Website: apple
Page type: billing-address
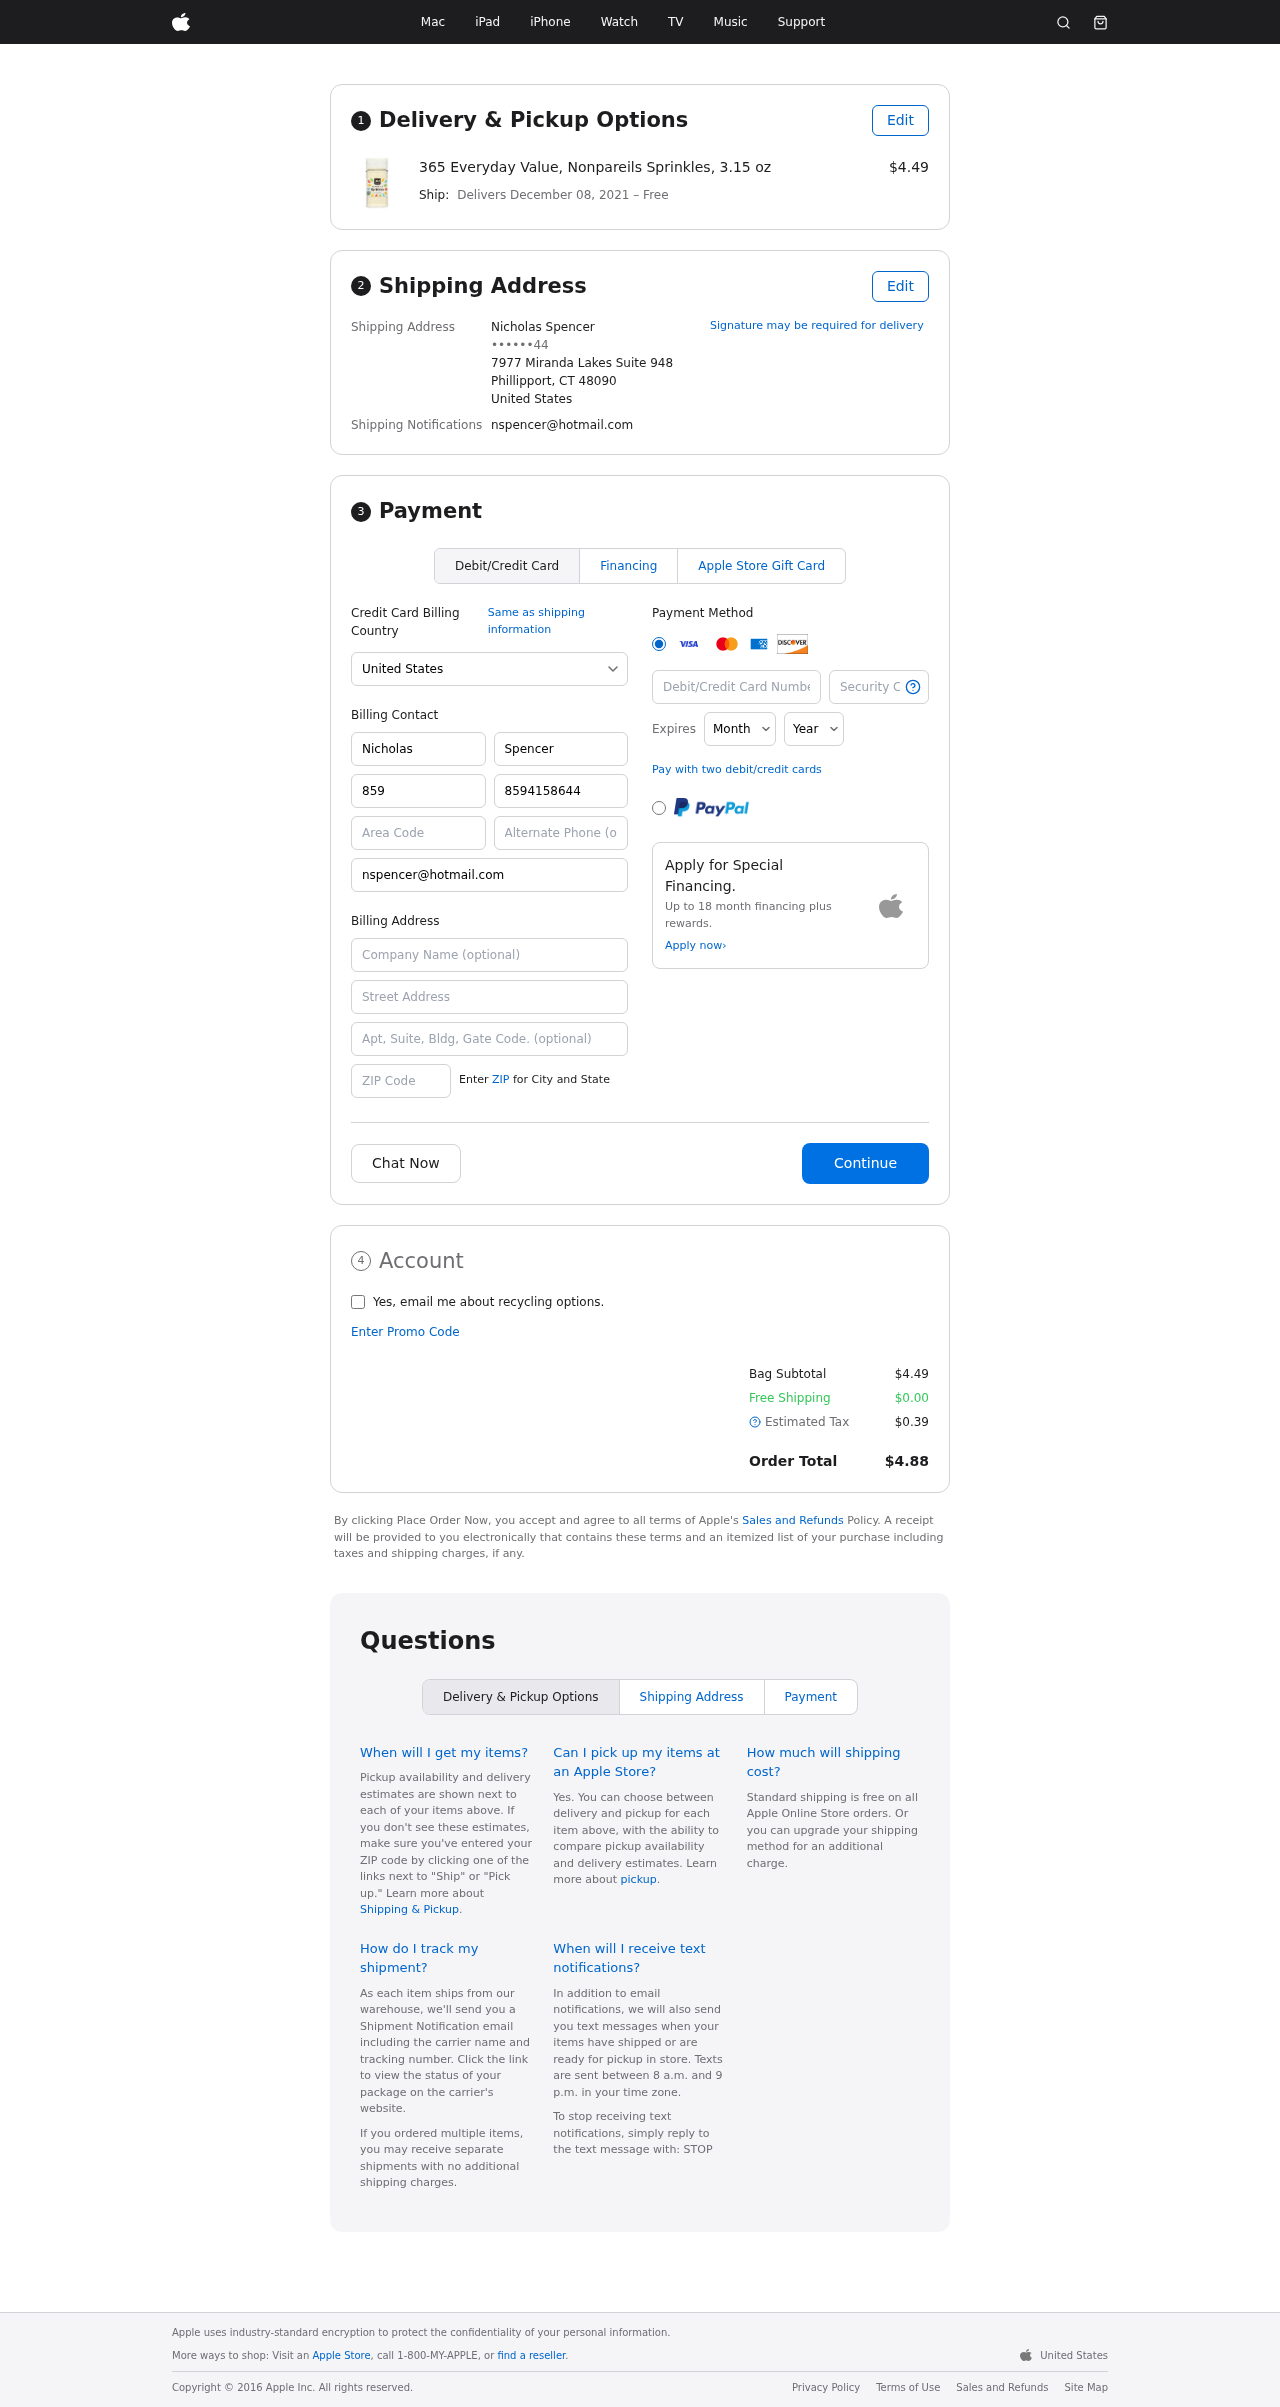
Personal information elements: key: PII_CARD_CVV
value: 9218
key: PII_CARD_EXPIRY_MONTH
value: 02
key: PII_CARD_EXPIRY_YEAR
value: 28
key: PII_CARD_NUMBER
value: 3708 9001 6608 560
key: PII_CITY_STATE_ZIP
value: Phillipport, CT 48090
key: PII_COUNTRY
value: United States
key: PII_EMAIL
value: nspencer@hotmail.com
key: PII_FULLNAME
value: Nicholas Spencer
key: PII_STREET
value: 7977 Miranda Lakes Suite 948
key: PII_PHONE_MASKED
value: ••••••44
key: PII_BILLING_FIRSTNAME
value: Nicholas
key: PII_BILLING_LASTNAME
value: Spencer
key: PII_BILLING_PHONE_AREA
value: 859
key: PII_BILLING_PHONE
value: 8594158644
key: PII_BILLING_EMAIL
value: nspencer@hotmail.com
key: PII_BILLING_STREET
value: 7977 Miranda Lakes Suite 948
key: PII_BILLING_STREET2
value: Suite 029
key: PII_BILLING_POSTCODE
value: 48090
Product elements: key: PRODUCT1_NAME
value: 365 Everyday Value, Nonpareils Sprinkles, 3.15 oz
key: PRODUCT1_PRICE
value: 4.49
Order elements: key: ORDER_DELIVERY_DATE
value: December 08, 2021
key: ORDER_SUBTOTAL
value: $4.49
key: ORDER_SHIPPING_COST
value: $0.00
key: ORDER_TAX
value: $0.39
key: ORDER_TOTAL
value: $4.88